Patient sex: M
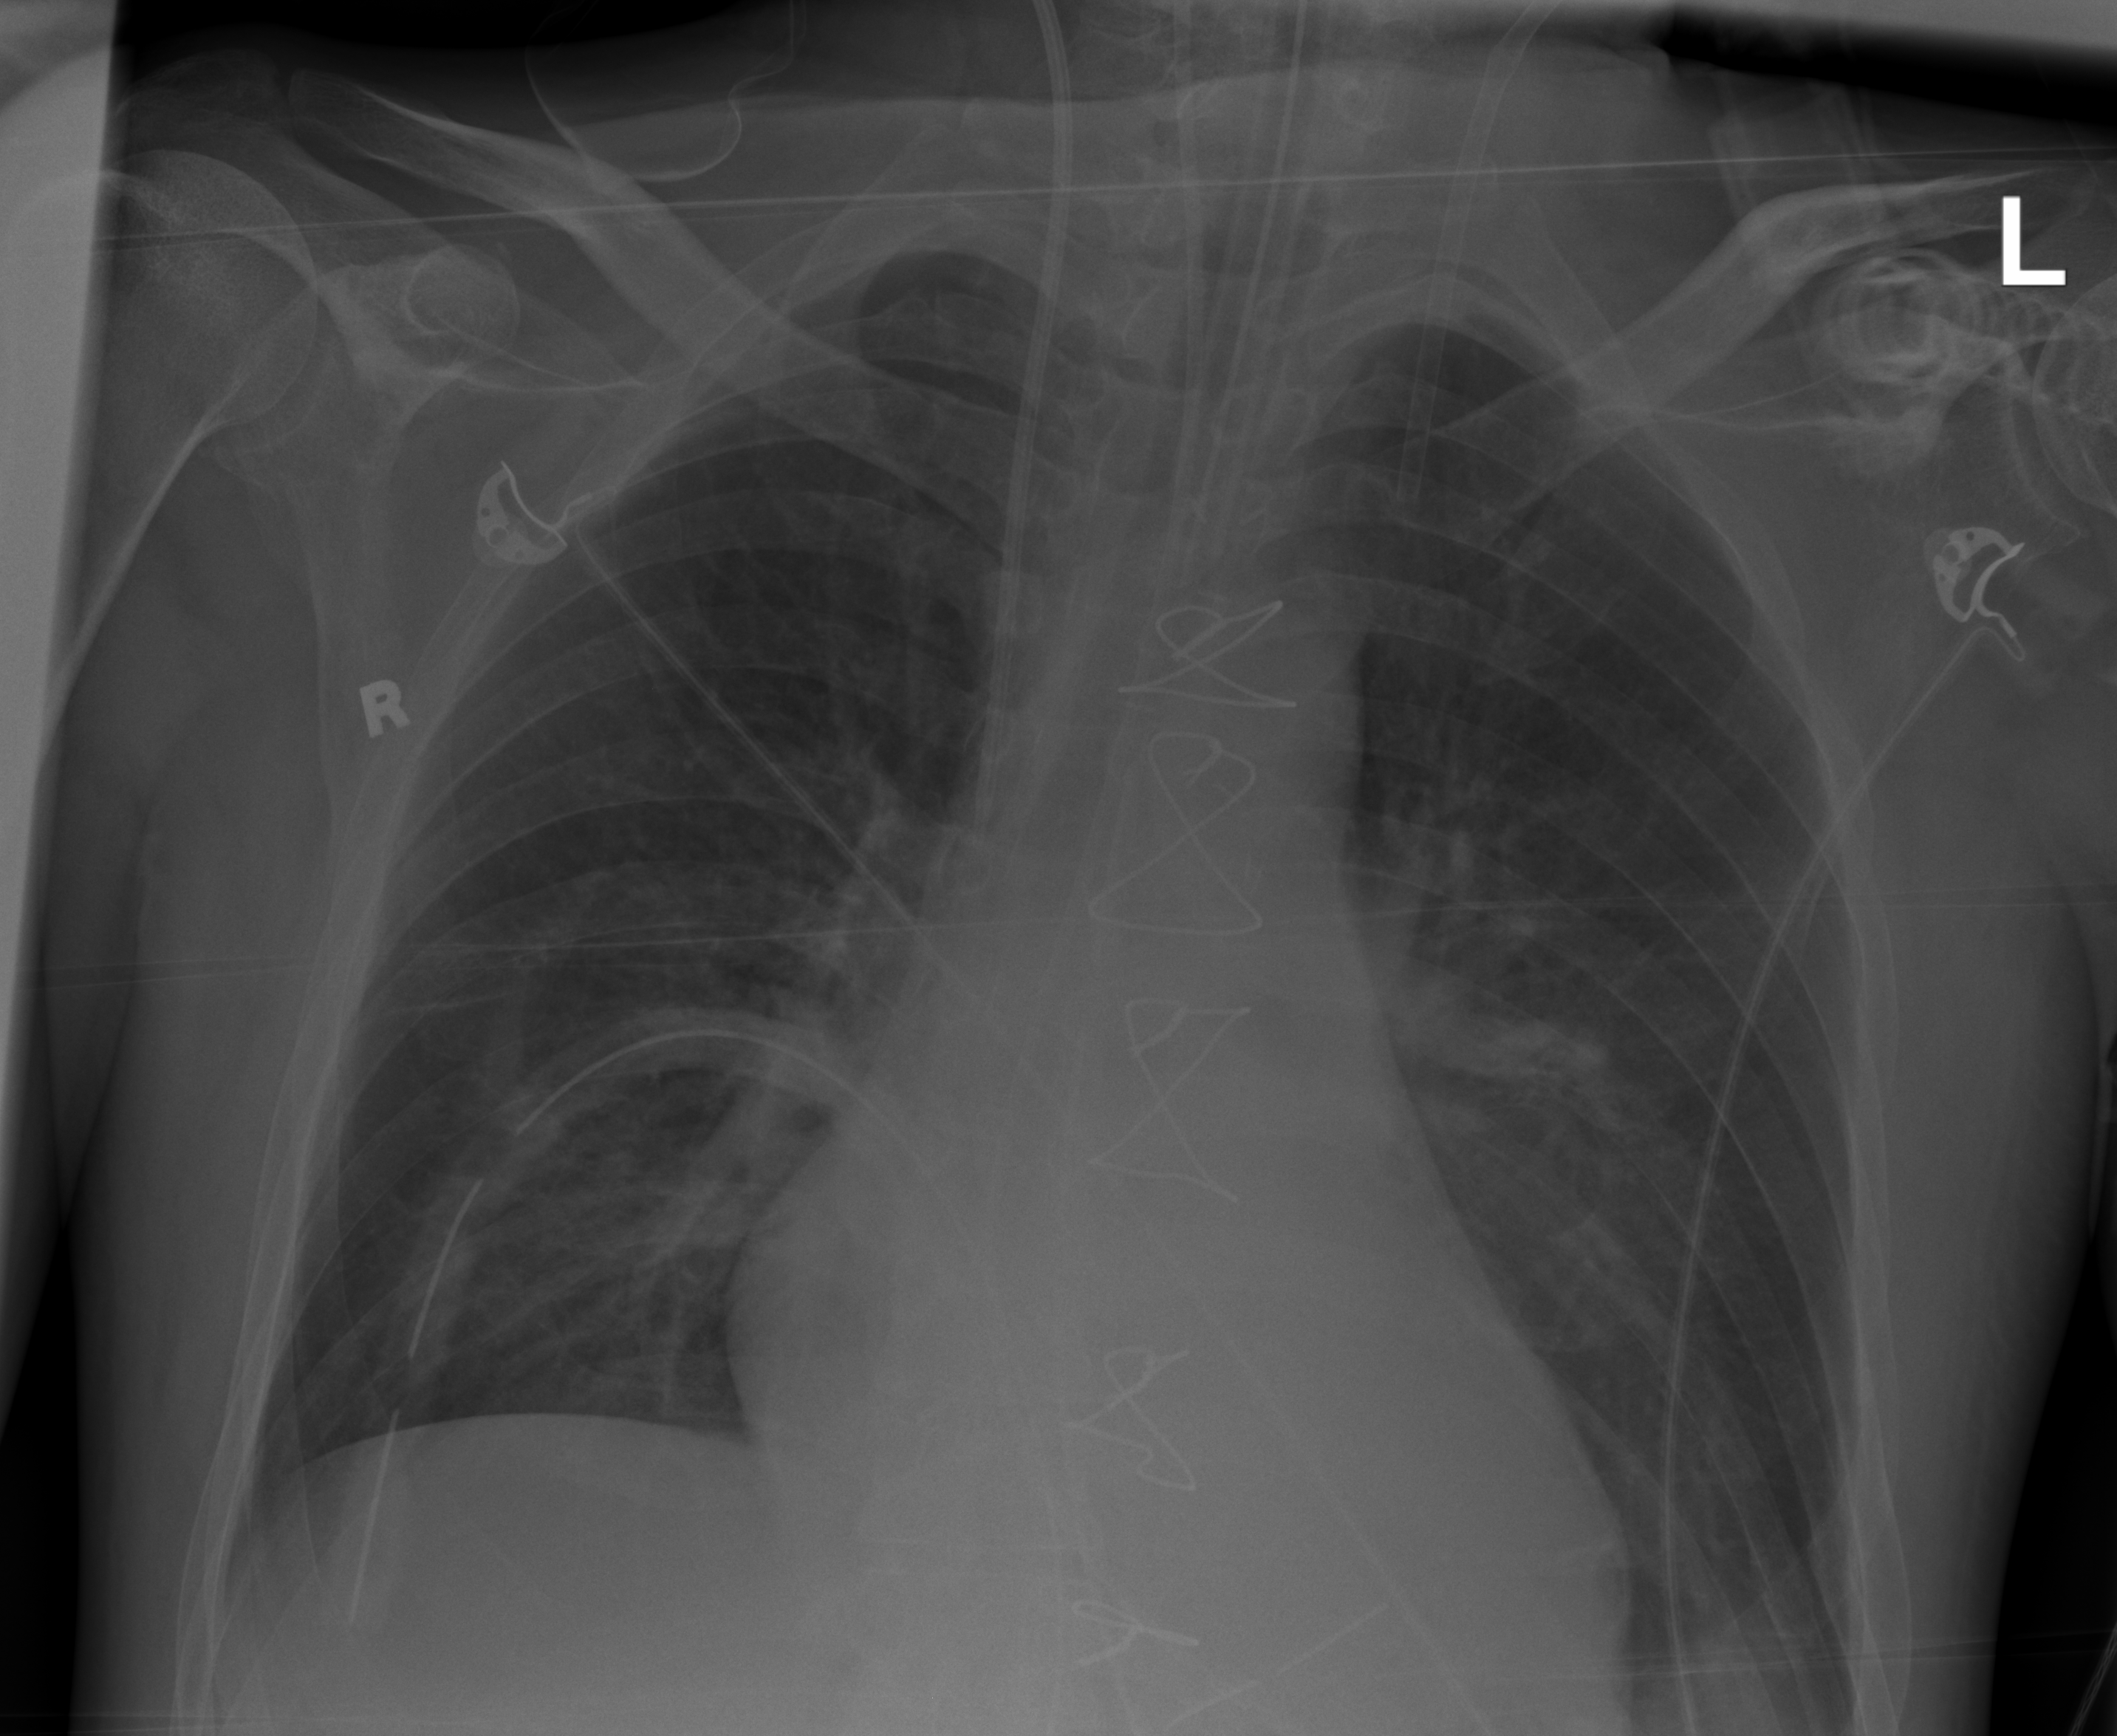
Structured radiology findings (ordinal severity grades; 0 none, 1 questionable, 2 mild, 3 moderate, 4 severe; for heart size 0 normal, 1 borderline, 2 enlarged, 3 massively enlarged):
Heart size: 1
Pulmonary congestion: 2
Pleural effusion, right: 0
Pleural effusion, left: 0
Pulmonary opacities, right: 0
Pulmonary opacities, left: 2
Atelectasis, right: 2
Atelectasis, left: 2